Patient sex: M
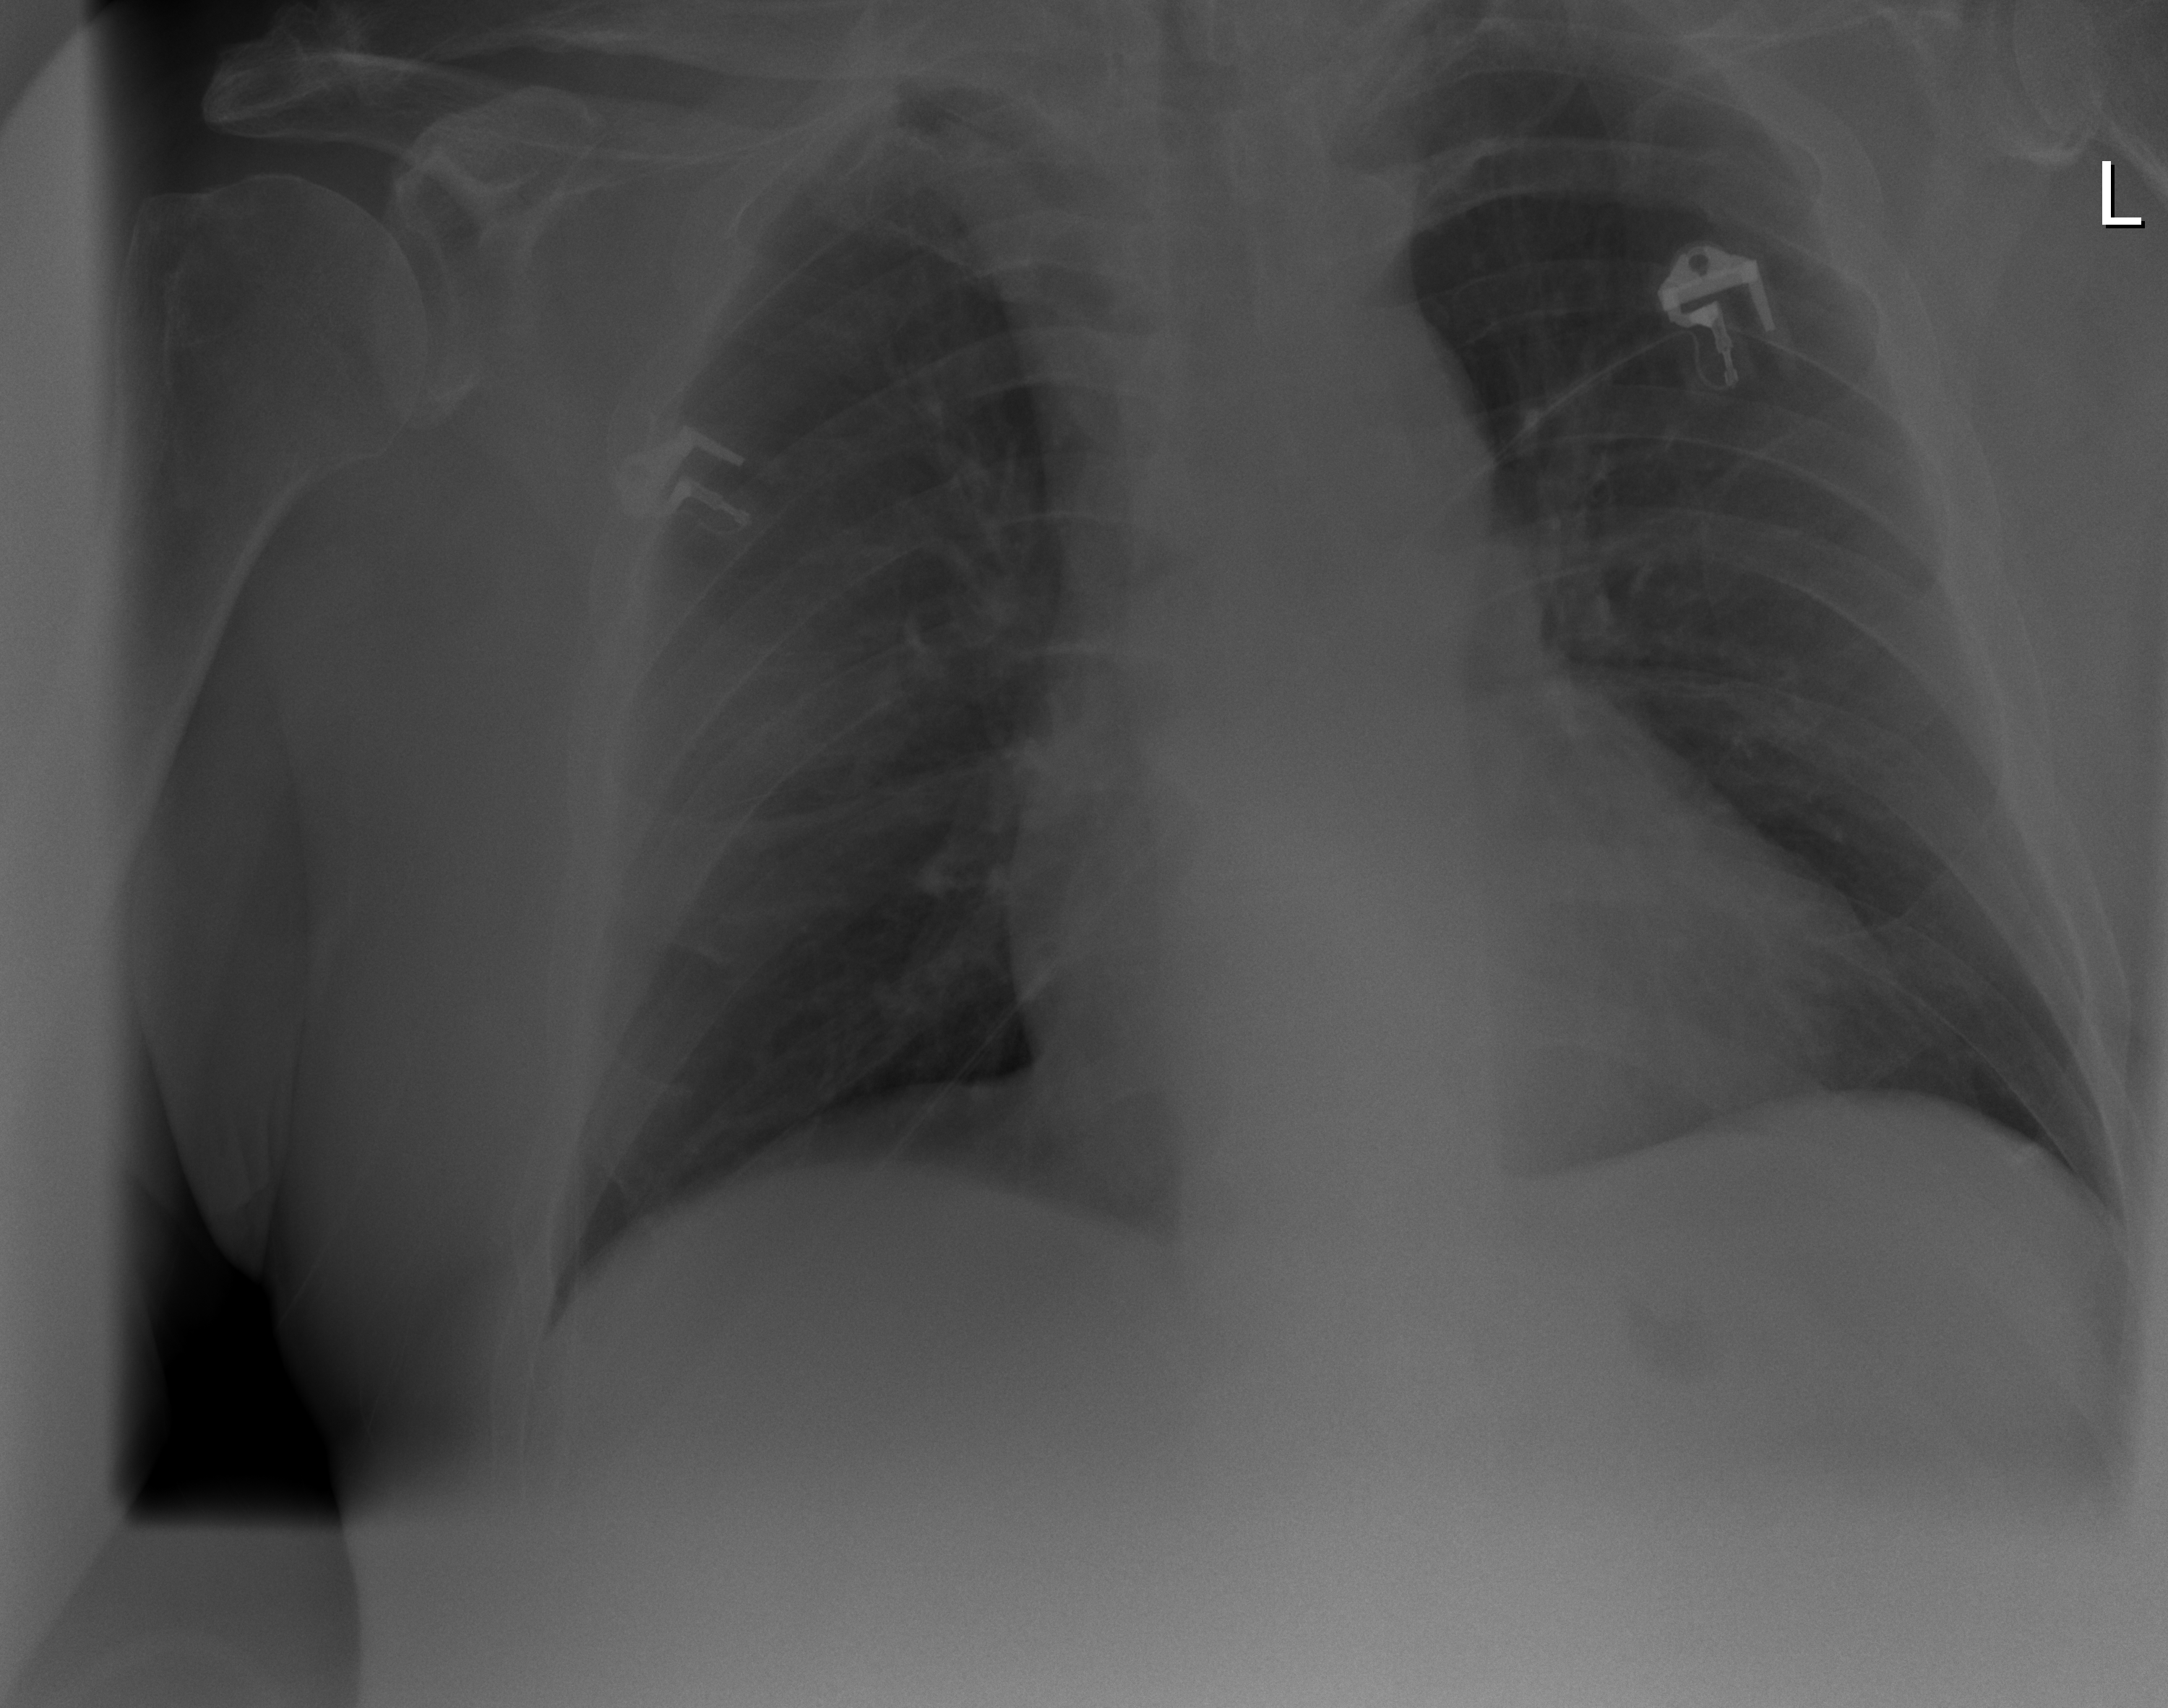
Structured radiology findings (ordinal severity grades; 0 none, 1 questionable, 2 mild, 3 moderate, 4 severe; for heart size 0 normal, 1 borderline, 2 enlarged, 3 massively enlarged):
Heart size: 2
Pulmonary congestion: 0
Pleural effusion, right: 0
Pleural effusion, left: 0
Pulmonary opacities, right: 0
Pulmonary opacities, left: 0
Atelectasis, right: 2
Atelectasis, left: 0